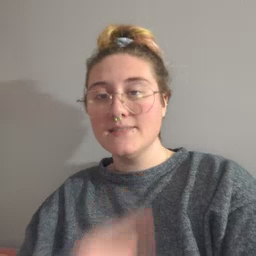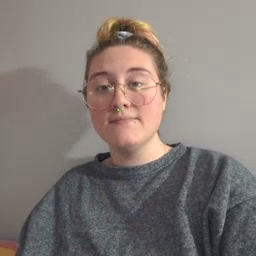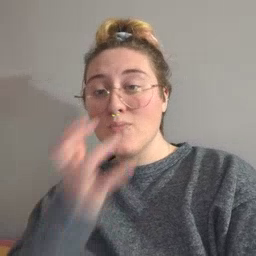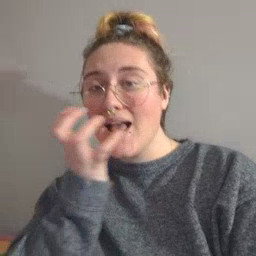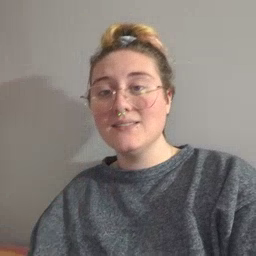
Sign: grass